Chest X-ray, PA view. Patient: 59 years old, sex F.
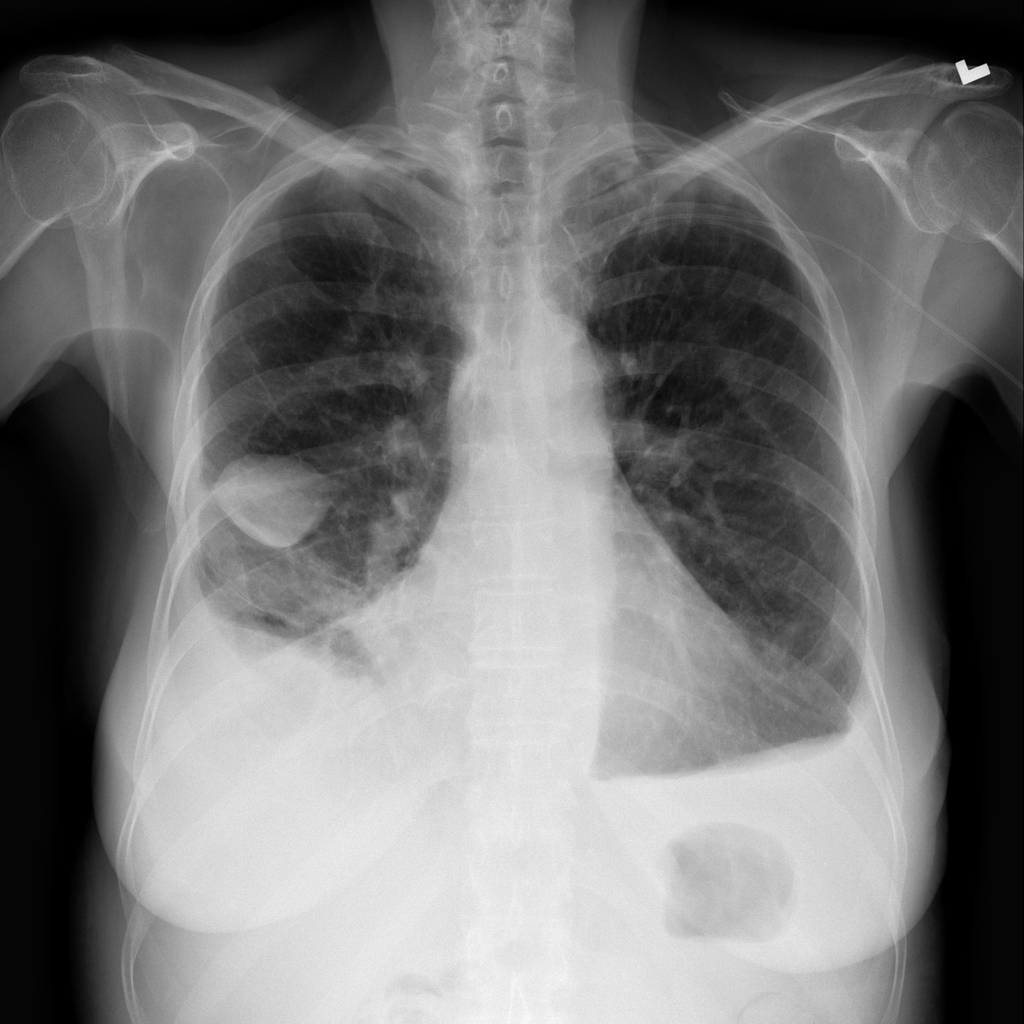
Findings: Atelectasis, Cardiomegaly, Effusion, Pleural_Thickening